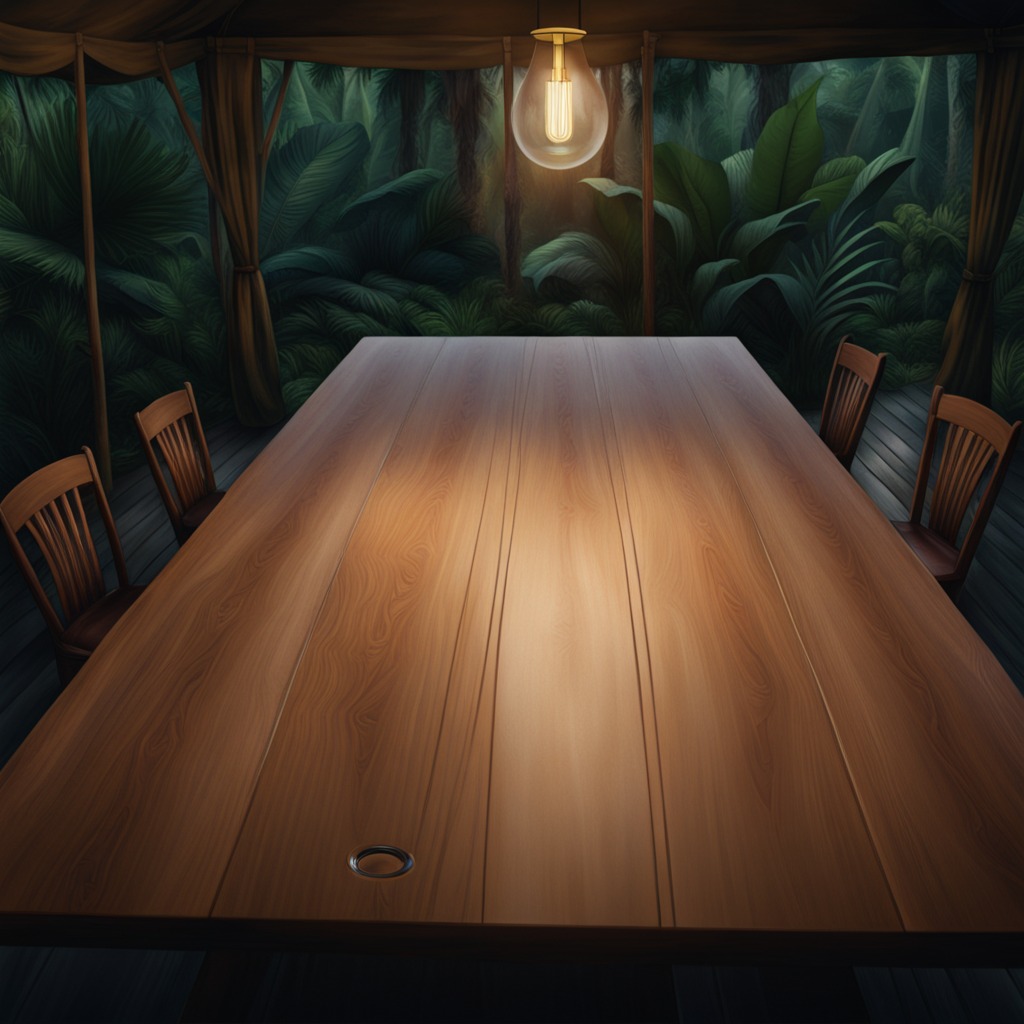
A rubber O-ring lying on a wooden table inside a jungle field workshop tent at night dim ambient light soft shadows worn but